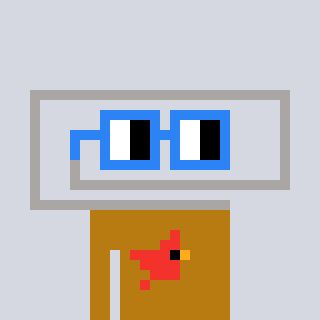
a pixel art character with square blue glasses, a paperclip-shaped head and a gold-colored body on a cool background